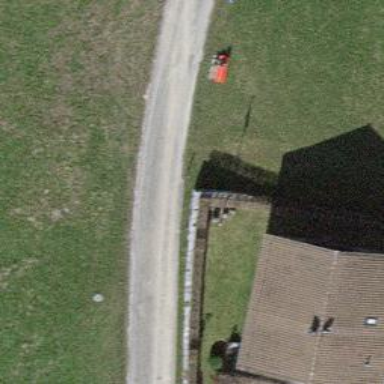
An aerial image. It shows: Bench for seating.